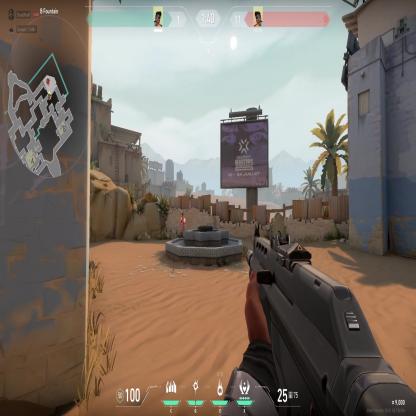
Label: enemy